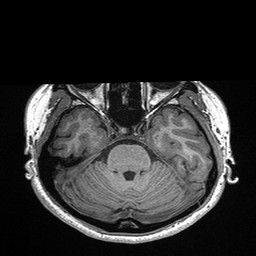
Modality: T1w
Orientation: coronal
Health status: healthy
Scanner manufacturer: siemens
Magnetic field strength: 3 T
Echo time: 0.00298 s